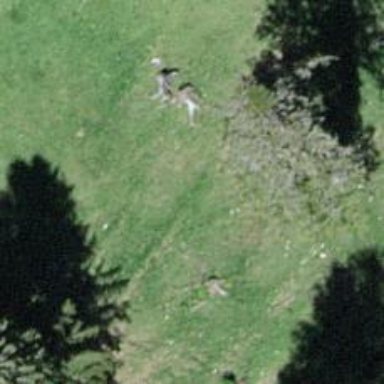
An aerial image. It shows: Needle-leaved tree in natural setting.